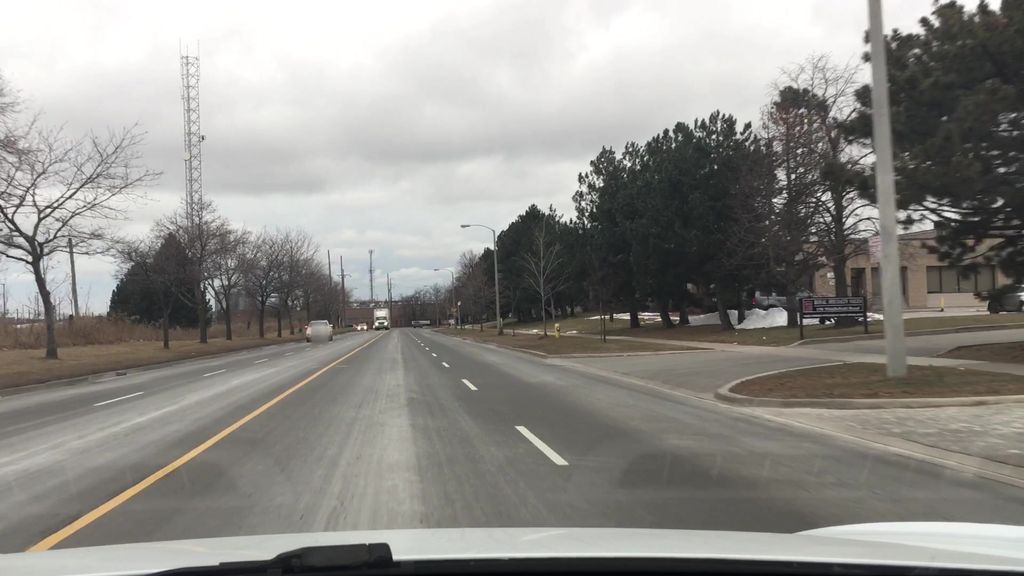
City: toronto